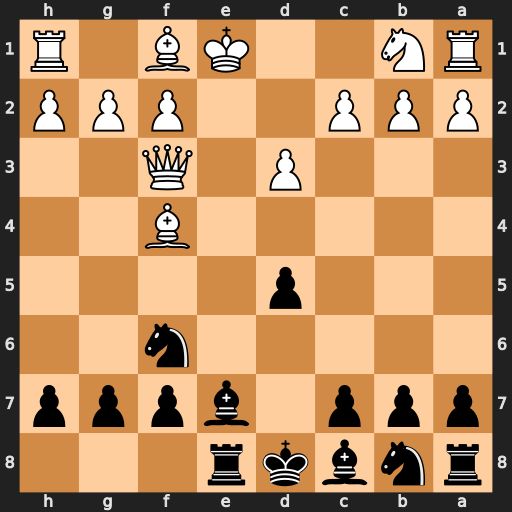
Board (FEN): rnbkr3/ppp1bppp/5n2/3p4/5B2/3P1Q2/PPP2PPP/RN2KB1R
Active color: b
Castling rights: KQ
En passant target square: -
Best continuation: Bb4+ Kd1 Re1#